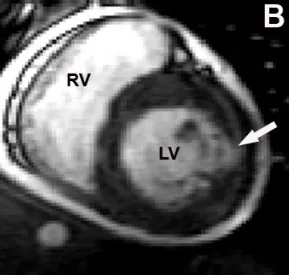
Short axis view The arrows points to the presence of contrast in myocardium similar to that seen by contrast echocardiography. LV = left ventricle; RV = right ventricle.
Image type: radiology (mri)